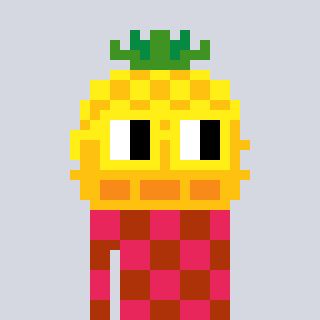
a pixel art character with square yellow glasses, a pineapple-shaped head and a hotbrown-colored body on a cool background